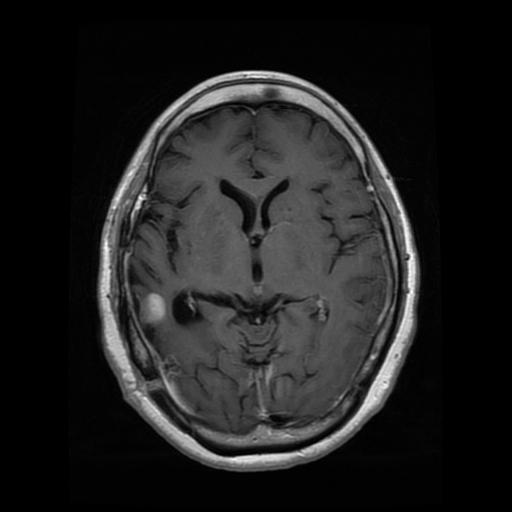
Label: glioma